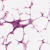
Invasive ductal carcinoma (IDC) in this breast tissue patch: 0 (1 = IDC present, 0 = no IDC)